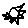
Label: sun